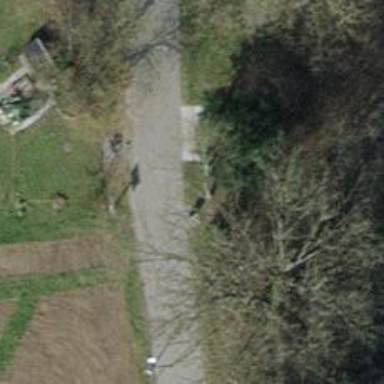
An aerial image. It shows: Bench for seating.